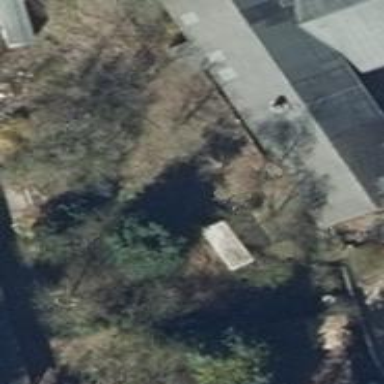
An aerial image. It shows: Watermill.